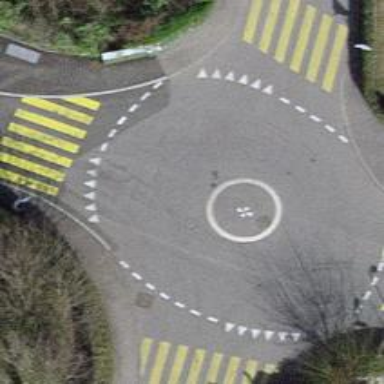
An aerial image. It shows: Mini roundabout on the road.